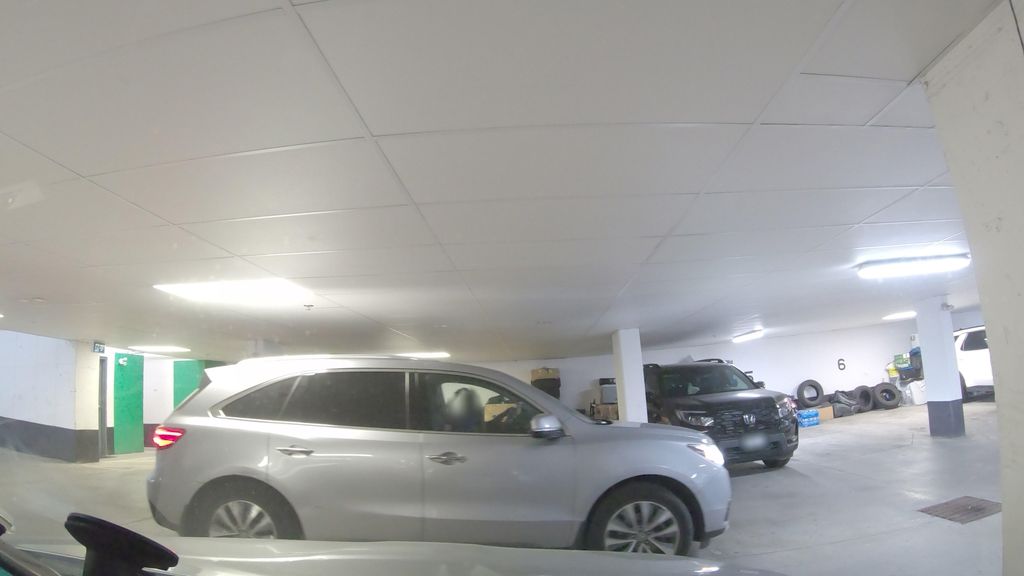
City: toronto